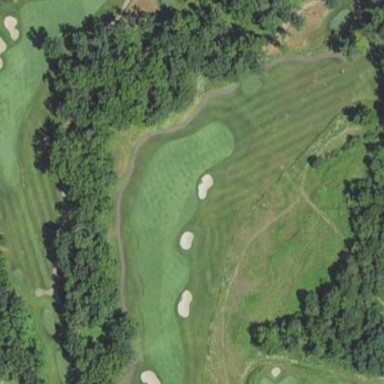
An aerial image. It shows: Area with grass used as rough in golf course.